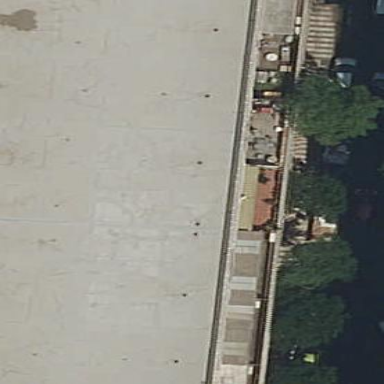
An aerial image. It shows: Part of building.